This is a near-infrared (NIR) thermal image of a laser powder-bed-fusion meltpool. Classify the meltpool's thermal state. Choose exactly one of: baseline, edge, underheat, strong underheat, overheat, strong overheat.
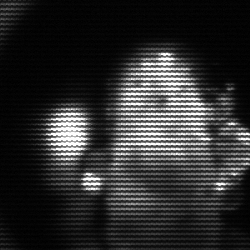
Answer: strong underheat